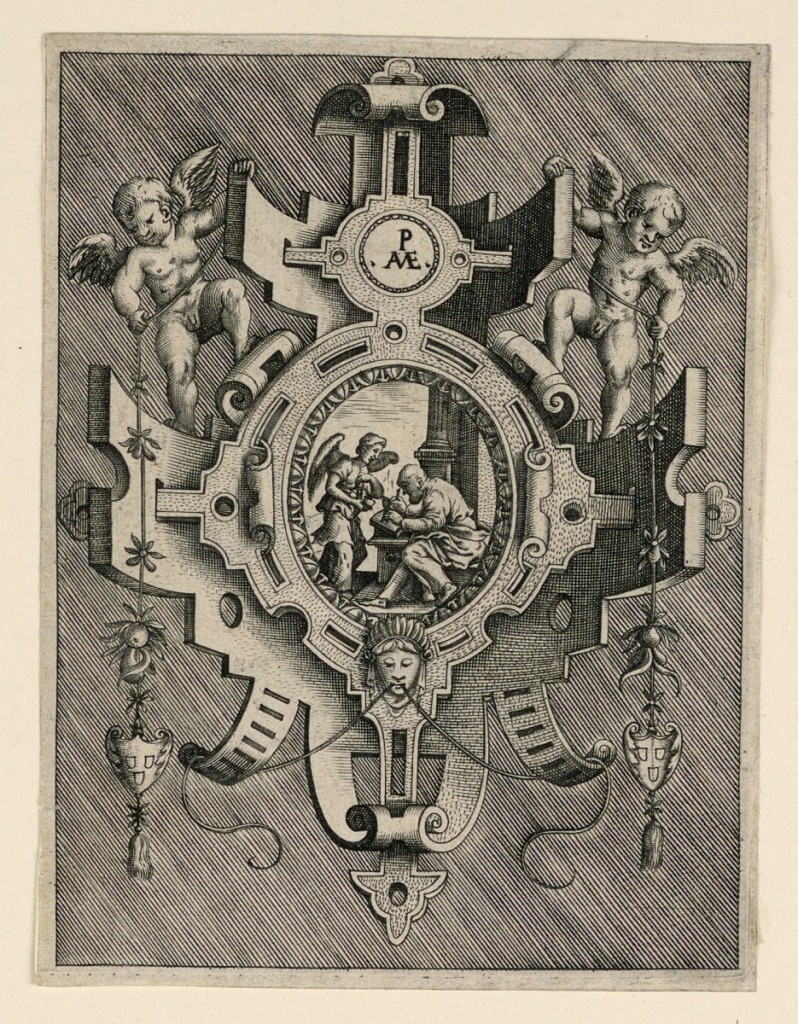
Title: Scrollwork Escutcheon with Representation of Saint Matthew the Evangelist
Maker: Pieter van der Heyden, Flemish, 1530 - 1572
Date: ca. 1565
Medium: Engraving on paper
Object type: Print
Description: The angel dictates to Saint Matthew. Two putti hold festoons. Monogram of Merica.